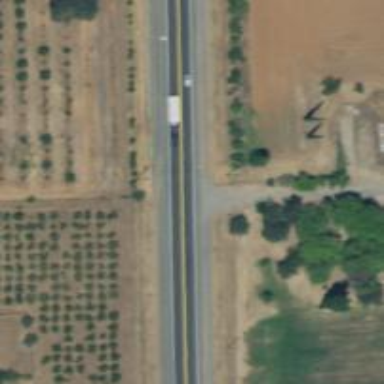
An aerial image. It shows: Asphalt trunk highway.